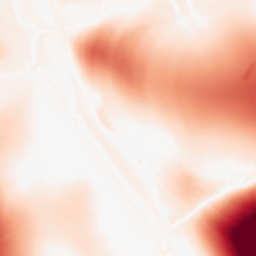
Category: morphological
Decomposition family: tophat
Decomposition parameters: size: 100
mode: white
Upsampling method: regularized
Upsampling parameters: scale: 4
lambda_reg: 0.01
Upsampling scale: 4